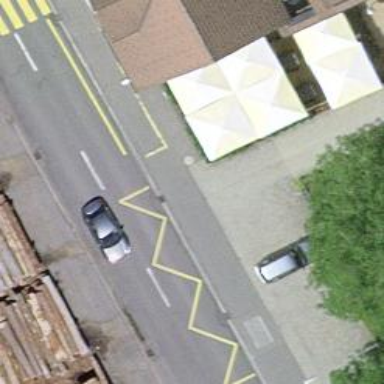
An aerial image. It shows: Platform for public transport on the road.